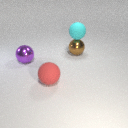
large brown metal sphere to the right of large red rubber sphere